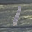
Label: 1